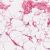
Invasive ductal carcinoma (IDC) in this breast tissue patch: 0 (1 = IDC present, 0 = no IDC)